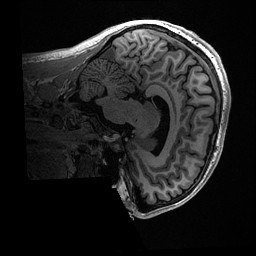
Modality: T1w
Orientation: sagittal
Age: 18
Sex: male
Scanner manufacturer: ge
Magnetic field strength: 3 T
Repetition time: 0.006952 s
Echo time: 0.00292 s